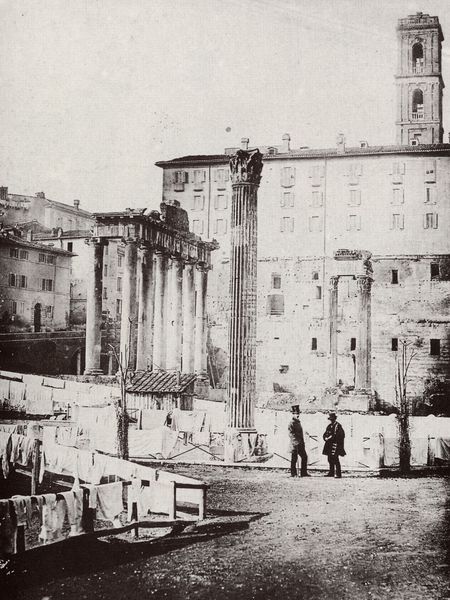
Titel: Die südwestliche Ecke des Forum Romanum in Rom
Künstler: Italienischer Photograph
Standort: Rom
Institution: Archivio Fotografico Comunale
Schlagwörter: himmel, mann, schatten, weiß, kirchturm, menschen, stadt, wäsche, fenster, grau, holz, hut, hüte, licht, männer, schwarz, strasse, säule, säulen, dach, gebäude, haus, weg, zaun, gespräch, herren, zylinder, architektur, kleidung, stehen, stein, häuser, brücke, kirche, stock, turm, fassade, italien, pflaster, türen, wäscheleine, wäscheleinen, zwei, leine, dächer, mauer, schornsteine, gelände, platz, sepia, krieg, zerstörung, frack, geländer, foto, fotografie, photographie, verfall, reste, ruine, berlin, palast, schwarz-weiss, ruinen, kapitelle, rom, photo, römer, pforte, hellgrau, portikus, antik, begegnung, kanneluren, tempel, aufhängen, korinthisch, forum, forum romanum, kapitel, fesnter, monument, tempelfront, kriche, archäologie, zylinderhut, touristen, kastell, verzerrt, rolläden, ausgrabung, bombe, überreste, kirchtum, wäscher, romanum, ausgrabungen, goto, dah, forumsplatz, aufhängensäulen, k, rome, lhjölk, ooklöm